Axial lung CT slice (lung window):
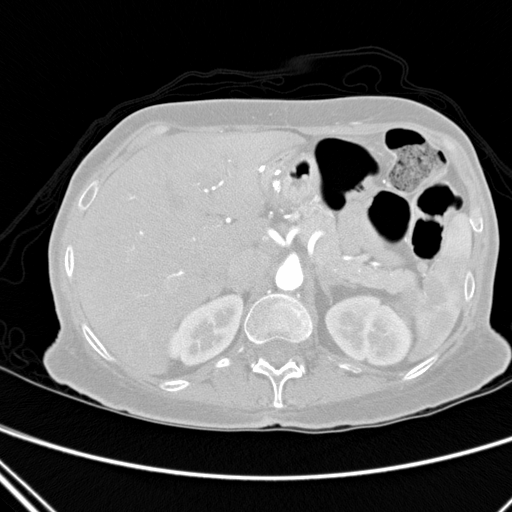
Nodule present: no